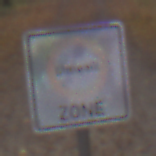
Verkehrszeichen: BeginnUmweltzone
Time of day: MorningAfternoon
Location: Outdoor (Nature)
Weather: Overcast
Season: Autumn
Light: Natural